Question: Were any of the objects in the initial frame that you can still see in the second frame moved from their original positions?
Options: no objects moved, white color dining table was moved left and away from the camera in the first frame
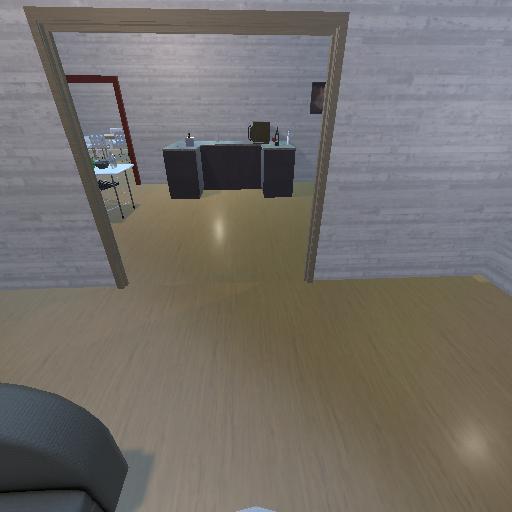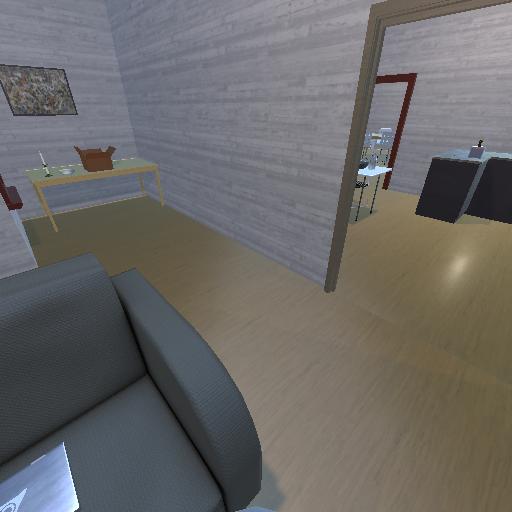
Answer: no objects moved